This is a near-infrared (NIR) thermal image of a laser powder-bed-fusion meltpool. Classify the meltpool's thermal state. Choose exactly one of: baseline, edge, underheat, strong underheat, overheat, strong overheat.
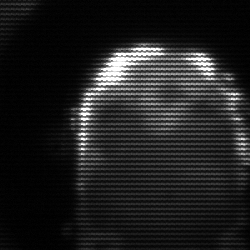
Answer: baseline